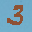
Label: 3